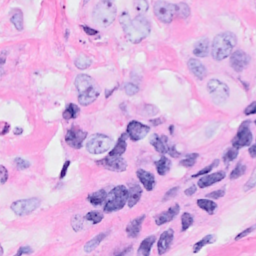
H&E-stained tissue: Breast